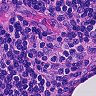
Metastatic tissue present: no